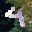
Label: 4